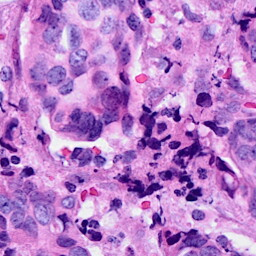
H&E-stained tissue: Breast